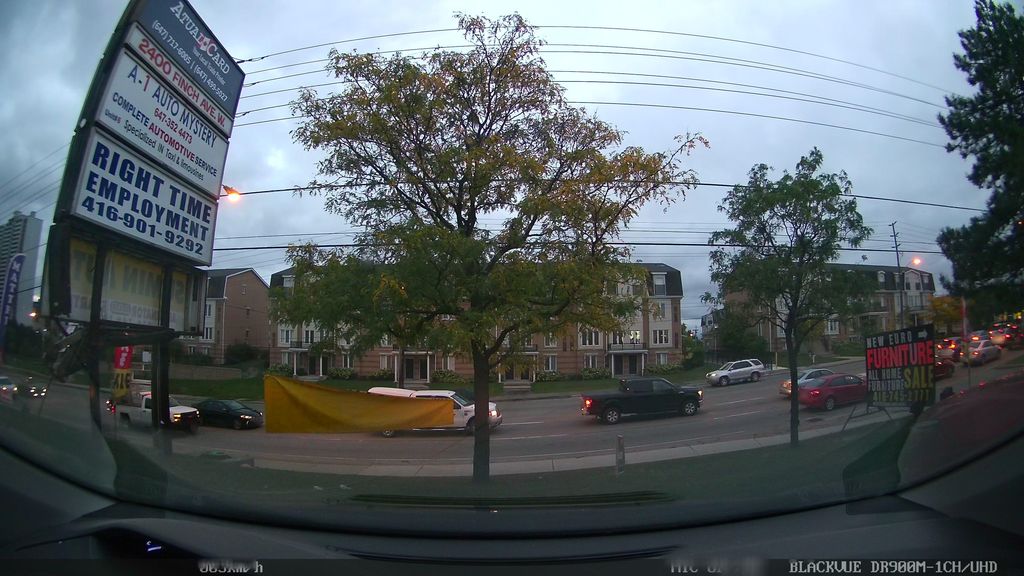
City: toronto